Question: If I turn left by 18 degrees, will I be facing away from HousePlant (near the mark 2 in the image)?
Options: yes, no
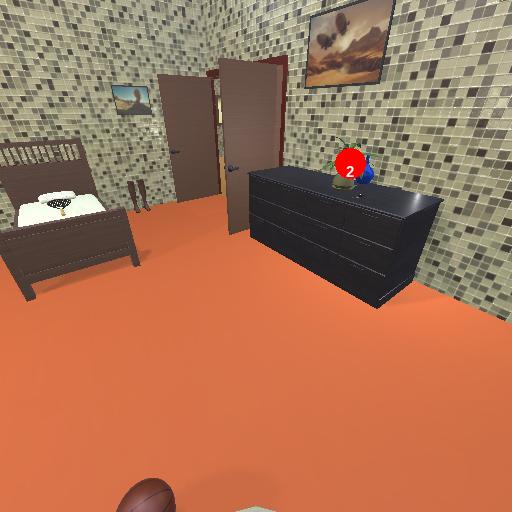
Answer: yes